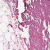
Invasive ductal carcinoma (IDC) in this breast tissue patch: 0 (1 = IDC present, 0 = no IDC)